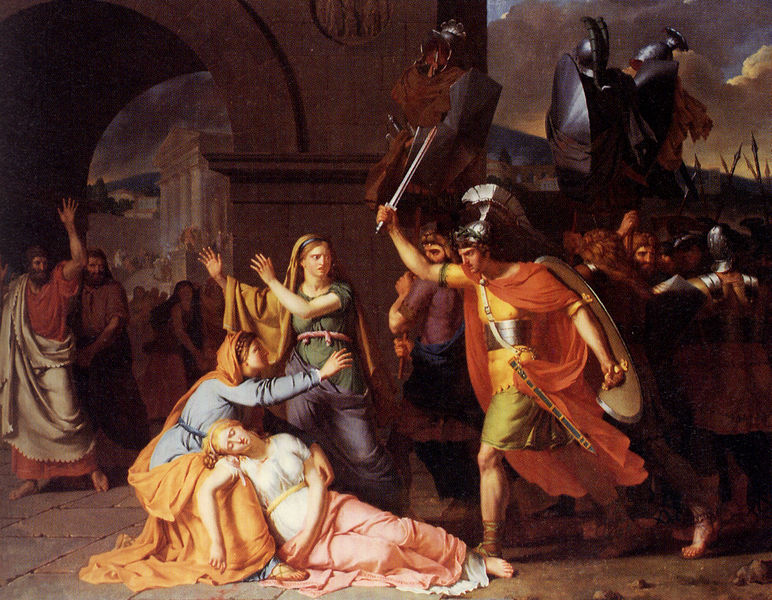
Titel: Death of Camilla, Camilla stirbt
Künstler: Anne Louis Girodet Trioson
Standort: Montargis
Institution: Musée Girodet
Schlagwörter: angriff, blau, dunkel, gemälde, gewitter, gruppe, himmel, kampf, kämpfer, mann, umhang, weiß, wolken, frauen, gelb, grün, menschen, stadt, frau, kleid, licht, männer, nacht, orange, schwarz, szene, säulen, gebäude, gürtel, rot, schleier, tuch, malerei, architektur, arme, barock, bibel, geschichte, hinrichtung, historie, leiche, messer, mord, stein, steine, tod, tot, hände, boden, gewand, mantel, gewänder, klassizismus, renaissance, rosa, hellblau, relief, liegen, bogen, farben, mauer, angst, krieg, schlacht, treppe, soldaten, woken, metall, sandalen, scheide, tor, barfuss, schild, antike, burg, religion, torbogen, liegende, schwert, schwerter, uniform, waffen, soldat, tote, verletzte, panik, helm, ritter, heer, rüstung, rom, römer, bedrohung, antik, griechen, hilfe, toga, flehen, krieger, lanzen, tempel, speere, steinboden, david, verwundete, ohnmacht, sten, mörder, schutz, römisch, forum romanum, abwehr, triumphbogen, schilde, overbeck, szenenlicht, gnade, feldherren, heldin, schert, agst, aufruhe, bogent, centurio, historenienschinken, pousisn, schilö, sömer, ttempel, einhalt, tuika, gebieten